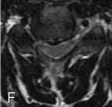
Axial MRI scans in the hyperextended position demonstrated that the C3/4 and C4/5 cervical disks had significant compression of the spinal cord.
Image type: radiology (mri)